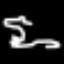
Label: frog